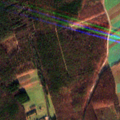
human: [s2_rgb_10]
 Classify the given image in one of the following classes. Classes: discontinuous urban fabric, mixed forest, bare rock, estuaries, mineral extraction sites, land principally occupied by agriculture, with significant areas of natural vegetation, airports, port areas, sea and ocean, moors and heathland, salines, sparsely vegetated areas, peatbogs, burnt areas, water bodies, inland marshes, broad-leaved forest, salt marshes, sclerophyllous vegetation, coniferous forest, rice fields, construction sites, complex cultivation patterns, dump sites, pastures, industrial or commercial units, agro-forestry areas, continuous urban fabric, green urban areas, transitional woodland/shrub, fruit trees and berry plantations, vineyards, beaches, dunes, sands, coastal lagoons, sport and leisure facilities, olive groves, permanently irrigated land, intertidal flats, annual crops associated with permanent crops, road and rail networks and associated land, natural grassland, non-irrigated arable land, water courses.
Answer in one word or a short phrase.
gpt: non-irrigated arable land, broad-leaved forest, mixed forest